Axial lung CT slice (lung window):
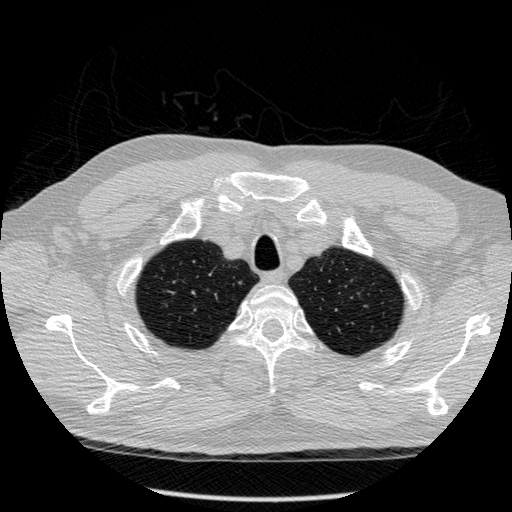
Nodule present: no